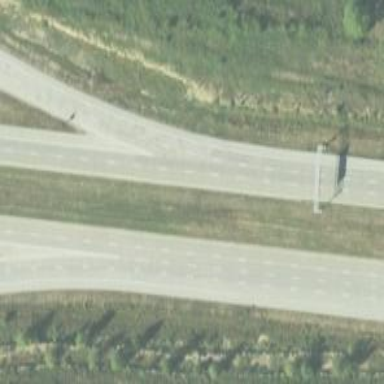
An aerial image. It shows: Trunk link highway.